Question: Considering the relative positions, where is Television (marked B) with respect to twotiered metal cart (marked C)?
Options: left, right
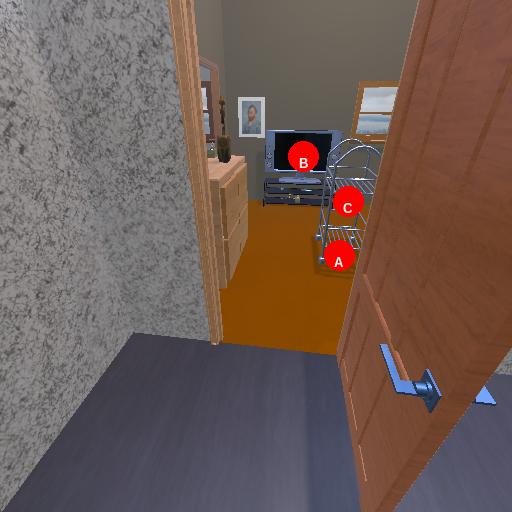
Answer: left